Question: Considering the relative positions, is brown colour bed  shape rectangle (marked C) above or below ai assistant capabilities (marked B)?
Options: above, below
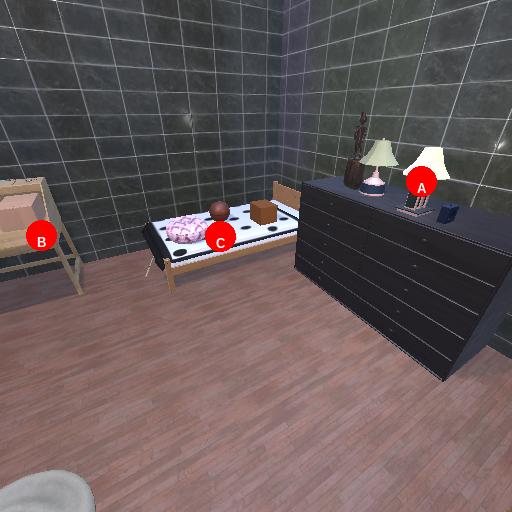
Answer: above